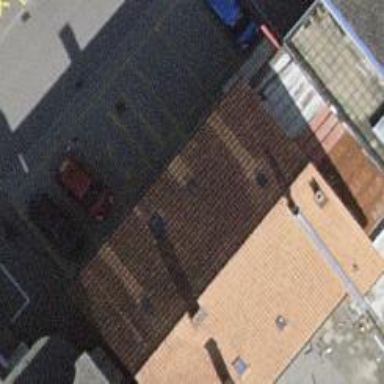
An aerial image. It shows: Fast food establishment.